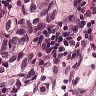
Metastatic tissue present: yes